Question: Hi I was wondering when you cluster data on the figure screen is there a way to show which rows the data points belong to when you scroll over them?

From the picture above I was hoping there would be a way in which if I select or scroll over the points that I could tell which row it belonged to.
Here is the code:
'''
%% dimensionality reduction
columns = 6
[U,S,V]=svds(fulldata,columns);
%% randomly select dataset
rows = 1000;
columns = 6;
%# pick random rows
indX = randperm( size(fulldata,1) );
indX = indX(1:rows);
%# pick random columns
indY = randperm( size(fulldata,2) );
indY = indY(1:columns);
%# filter data
data = U(indX,indY);
%% apply normalization method to every cell
data = data./repmat(sqrt(sum(data.^2)),size(data,1),1);
%% generate sample data
K = 6;
numObservarations = 1000;
dimensions = 6;
%% cluster
opts = statset('MaxIter', 100, 'Display', 'iter');
[clustIDX, clusters, interClustSum, Dist] = kmeans(data, K, 'options',opts, ...
'distance','sqEuclidean', 'EmptyAction','singleton', 'replicates',3);
%% plot data+clusters
figure, hold on
scatter3(data(:,1),data(:,2),data(:,3), 5, clustIDX, 'filled')
scatter3(clusters(:,1),clusters(:,2),clusters(:,3), 100, (1:K)', 'filled')
hold off, xlabel('x'), ylabel('y'), zlabel('z')
%% plot clusters quality
figure
[silh,h] = silhouette(data, clustIDX);
avrgScore = mean(silh);
%% Assign data to clusters
% calculate distance (squared) of all instances to each cluster centroid
D = zeros(numObservarations, K); % init distances
for k=1:K
%d = sum((x-y).^2).^0.5
D(:,k) = sum( ((data - repmat(clusters(k,:),numObservarations,1)).^2), 2);
end
% find for all instances the cluster closet to it
[minDists, clusterIndices] = min(D, [], 2);
% compare it with what you expect it to be
sum(clusterIndices == clustIDX)
'''
Or possibly an output method of the clusters data, normalized and re-organized to there original format with appedicies on the end column with which row it belonged to from the original "fulldata".
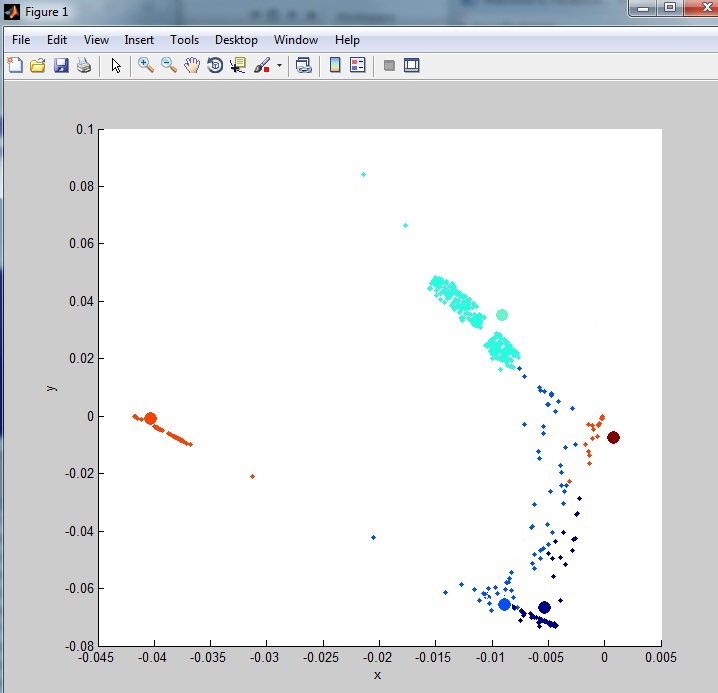
Answer: You could use the <URL> feature which displays a tooltip when you select a point from the plot. You can use a modified update function to display all sorts of information about the point selected.
Here is a working example:
'''
function customCusrorModeDemo()
%# data
D = load('fisheriris');
data = D.meas;
[clustIdx,labels] = grp2idx(D.species);
K = numel(labels);
clr = hsv(K);
%# instance indices grouped according to class
ind = accumarray(clustIdx, 1:size(data,1), [K 1], @(x){x});
%# plot
%#gscatter(data(:,1), data(:,2), clustIdx, clr)
hLine = zeros(K,1);
for k=1:K
hLine(k) = line(data(ind{k},1), data(ind{k},2), data(ind{k},3), ...
'LineStyle','none', 'Color',clr(k,:), ...
'Marker','.', 'MarkerSize',15);
end
xlabel('SL'), ylabel('SW'), zlabel('PL')
legend(hLine, labels)
view(3), box on, grid on
%# data cursor
hDCM = datacursormode(gcf);
set(hDCM, 'UpdateFcn',@updateFcn, 'DisplayStyle','window')
set(hDCM, 'Enable','on')
%# callback function
function txt = updateFcn(~,evt)
hObj = get(evt,'Target'); %# line object handle
idx = get(evt,'DataIndex'); %# index of nearest point
%# class index of data point
cIdx = find(hLine==hObj, 1, 'first');
%# instance index (index into the entire data matrix)
idx = ind{cIdx}(idx);
%# output text
txt = {
sprintf('SL: %g', data(idx,1)) ;
sprintf('SW: %g', data(idx,2)) ;
sprintf('PL: %g', data(idx,3)) ;
sprintf('PW: %g', data(idx,4)) ;
sprintf('Index: %d', idx) ;
sprintf('Class: %s', labels{clustIdx(idx)}) ;
};
end
end
'''
Here is how it looks like in both 2D and 3D views (with different display styles):